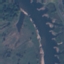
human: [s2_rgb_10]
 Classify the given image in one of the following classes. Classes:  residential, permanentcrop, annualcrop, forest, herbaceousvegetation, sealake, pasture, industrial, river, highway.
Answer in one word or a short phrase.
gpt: River